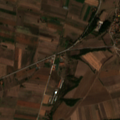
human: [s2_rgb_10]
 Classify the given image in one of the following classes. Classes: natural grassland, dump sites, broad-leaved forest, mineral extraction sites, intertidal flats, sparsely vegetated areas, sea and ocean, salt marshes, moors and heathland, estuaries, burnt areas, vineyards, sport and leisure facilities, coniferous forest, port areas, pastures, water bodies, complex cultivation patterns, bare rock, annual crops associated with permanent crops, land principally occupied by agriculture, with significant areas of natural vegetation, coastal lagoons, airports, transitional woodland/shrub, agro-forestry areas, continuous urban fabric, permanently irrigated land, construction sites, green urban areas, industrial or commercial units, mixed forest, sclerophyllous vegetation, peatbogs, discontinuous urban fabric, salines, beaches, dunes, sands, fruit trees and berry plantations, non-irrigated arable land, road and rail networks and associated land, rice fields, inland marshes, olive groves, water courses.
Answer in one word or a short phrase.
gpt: discontinuous urban fabric, complex cultivation patterns, land principally occupied by agriculture, with significant areas of natural vegetation